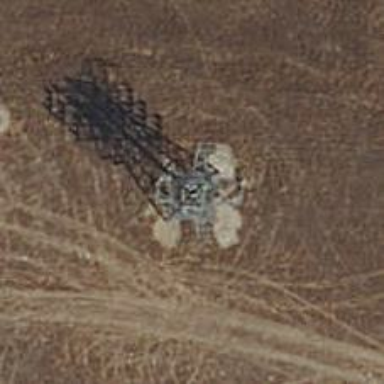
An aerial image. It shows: Power tower.